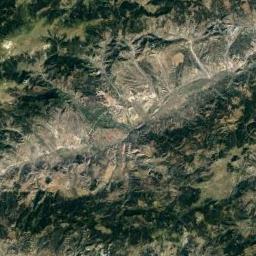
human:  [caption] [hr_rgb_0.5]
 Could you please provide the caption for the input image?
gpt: The mountain is full of green plants with lines of bare land .

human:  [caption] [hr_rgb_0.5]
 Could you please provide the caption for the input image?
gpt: The folded mountain consists of a number of ridges and valleys and is covered with some vegetation .

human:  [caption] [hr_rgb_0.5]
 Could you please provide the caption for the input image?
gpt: The mountains are covered with yellow dirt .

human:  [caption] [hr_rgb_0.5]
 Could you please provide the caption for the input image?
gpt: Many trees are on the alp .

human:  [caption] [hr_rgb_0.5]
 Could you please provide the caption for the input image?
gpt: There are some green land on the brown mountain .